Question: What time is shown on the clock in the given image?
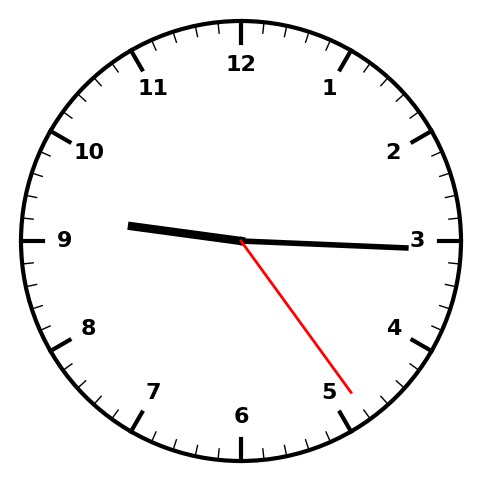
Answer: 09:15:24